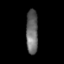
Tissue: lung
Cell type: T cells
Senescence score: 0.1545
Nuclear area (px): 512
Mean DAPI intensity: 106.107